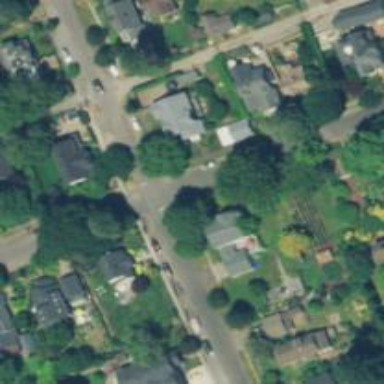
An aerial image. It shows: Residential road with sidewalk on the left side.